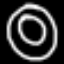
Label: donut